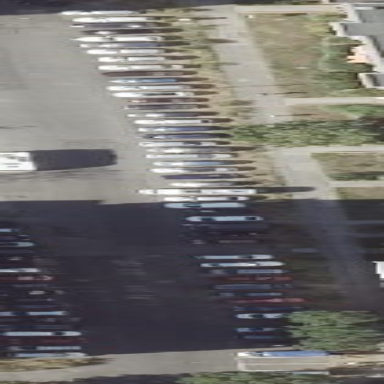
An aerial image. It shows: Street-side parking area.